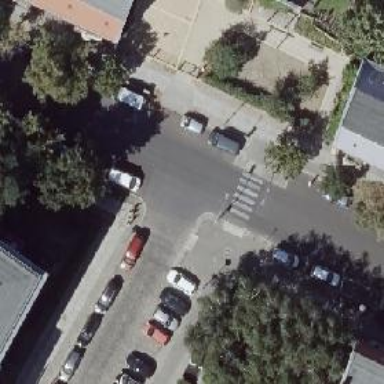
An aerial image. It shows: Unmarked road crossing with right kerb extension.